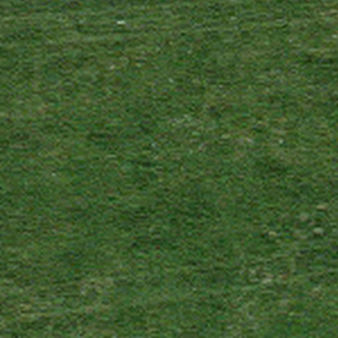
Label: other